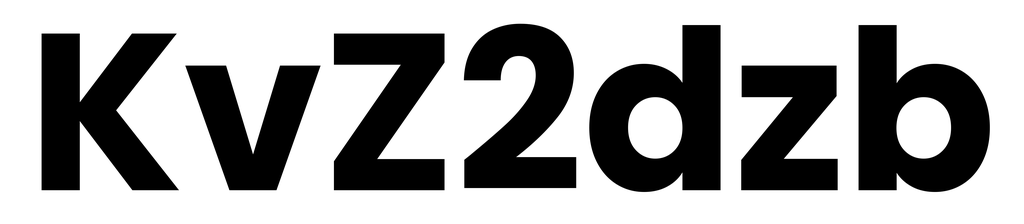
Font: Poppins-Bold